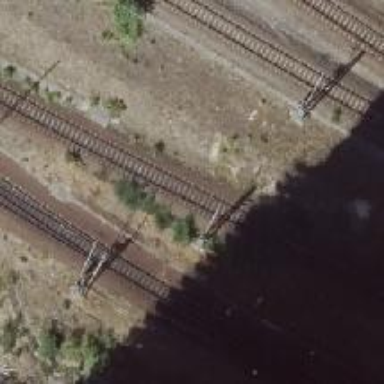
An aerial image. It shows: Catenary mast for power lines.